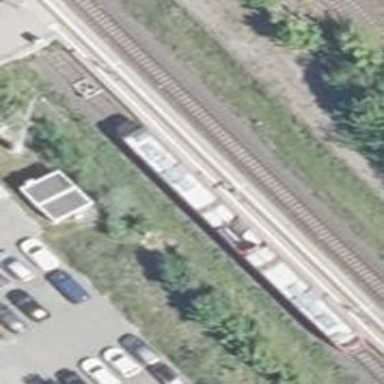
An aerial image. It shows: Railway stop with public transport stop position.